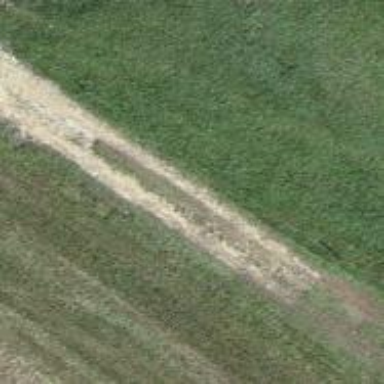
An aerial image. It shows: Track with very rough surface.